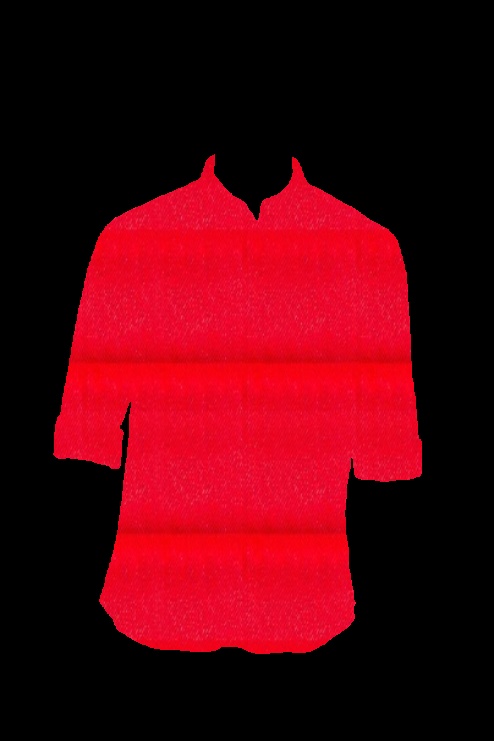
red slim fit polo